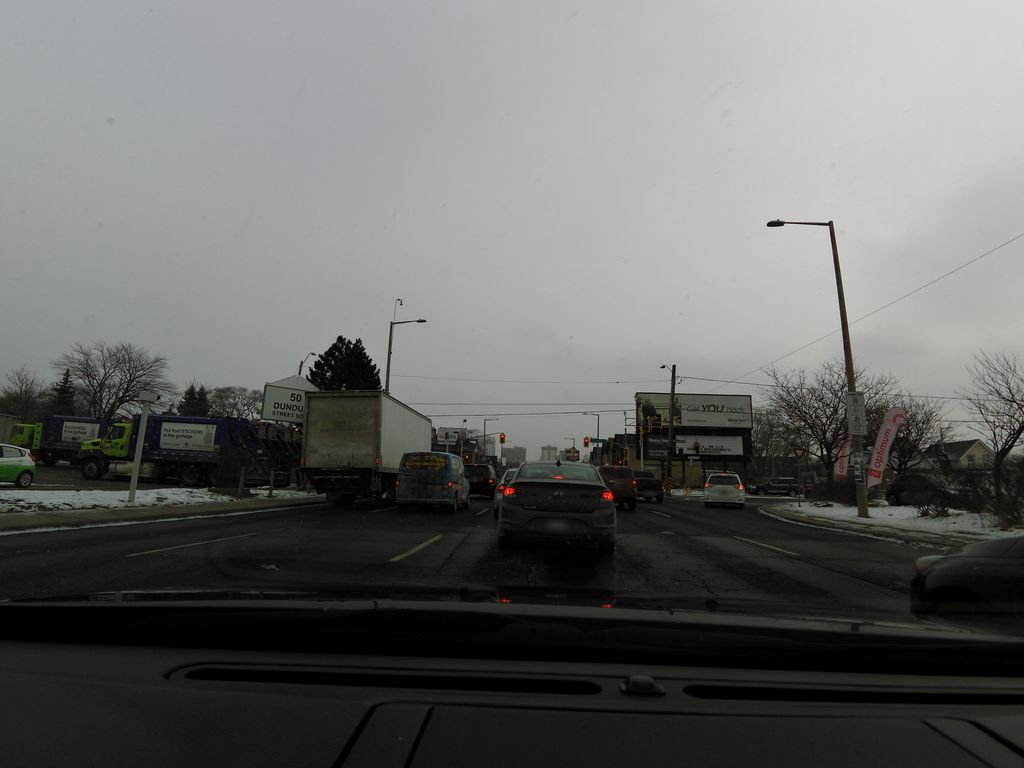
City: hamilton